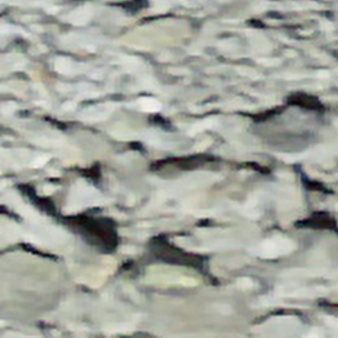
Label: other